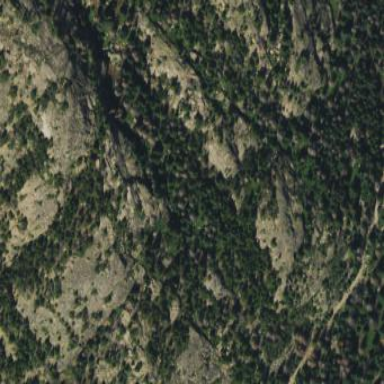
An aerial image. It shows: Landscape of bare rock.